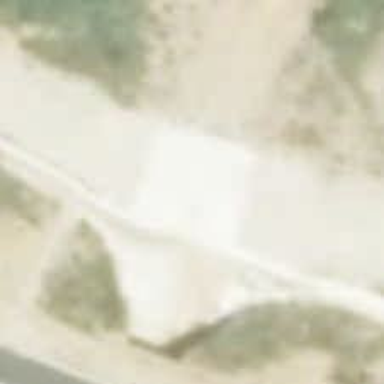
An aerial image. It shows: Track road passing through tunnel.